Question: I am new with programming in Swift. i got problem when i want to show up 2 different picker with 2 different content. But it show (?) instead of content.
see the screenshoot below

Thank your for help!
'''
let fruit = ["apple", "orange", "watermelon", "banana", "peach", "strawberry"]
let food = ["rice","bread","spagheti","milk"]
func numberOfComponents(in pickerView: UIPickerView) -> Int {
return 1
}
func pickerView(_ pickerView: UIPickerView, numberOfRowsInComponent component: Int) -> Int {
if (pickerView.tag == 1) {
return fruit.count
}
else {
return food.count
}
}
func pickerView(_ pickerView: UIPickerView, titleForRow row: Int, forComponent component: Int) -> String? {
if (pickerView.tag == 1) {
return fruit[row]
}
else {
return food[row]
}
}
'''
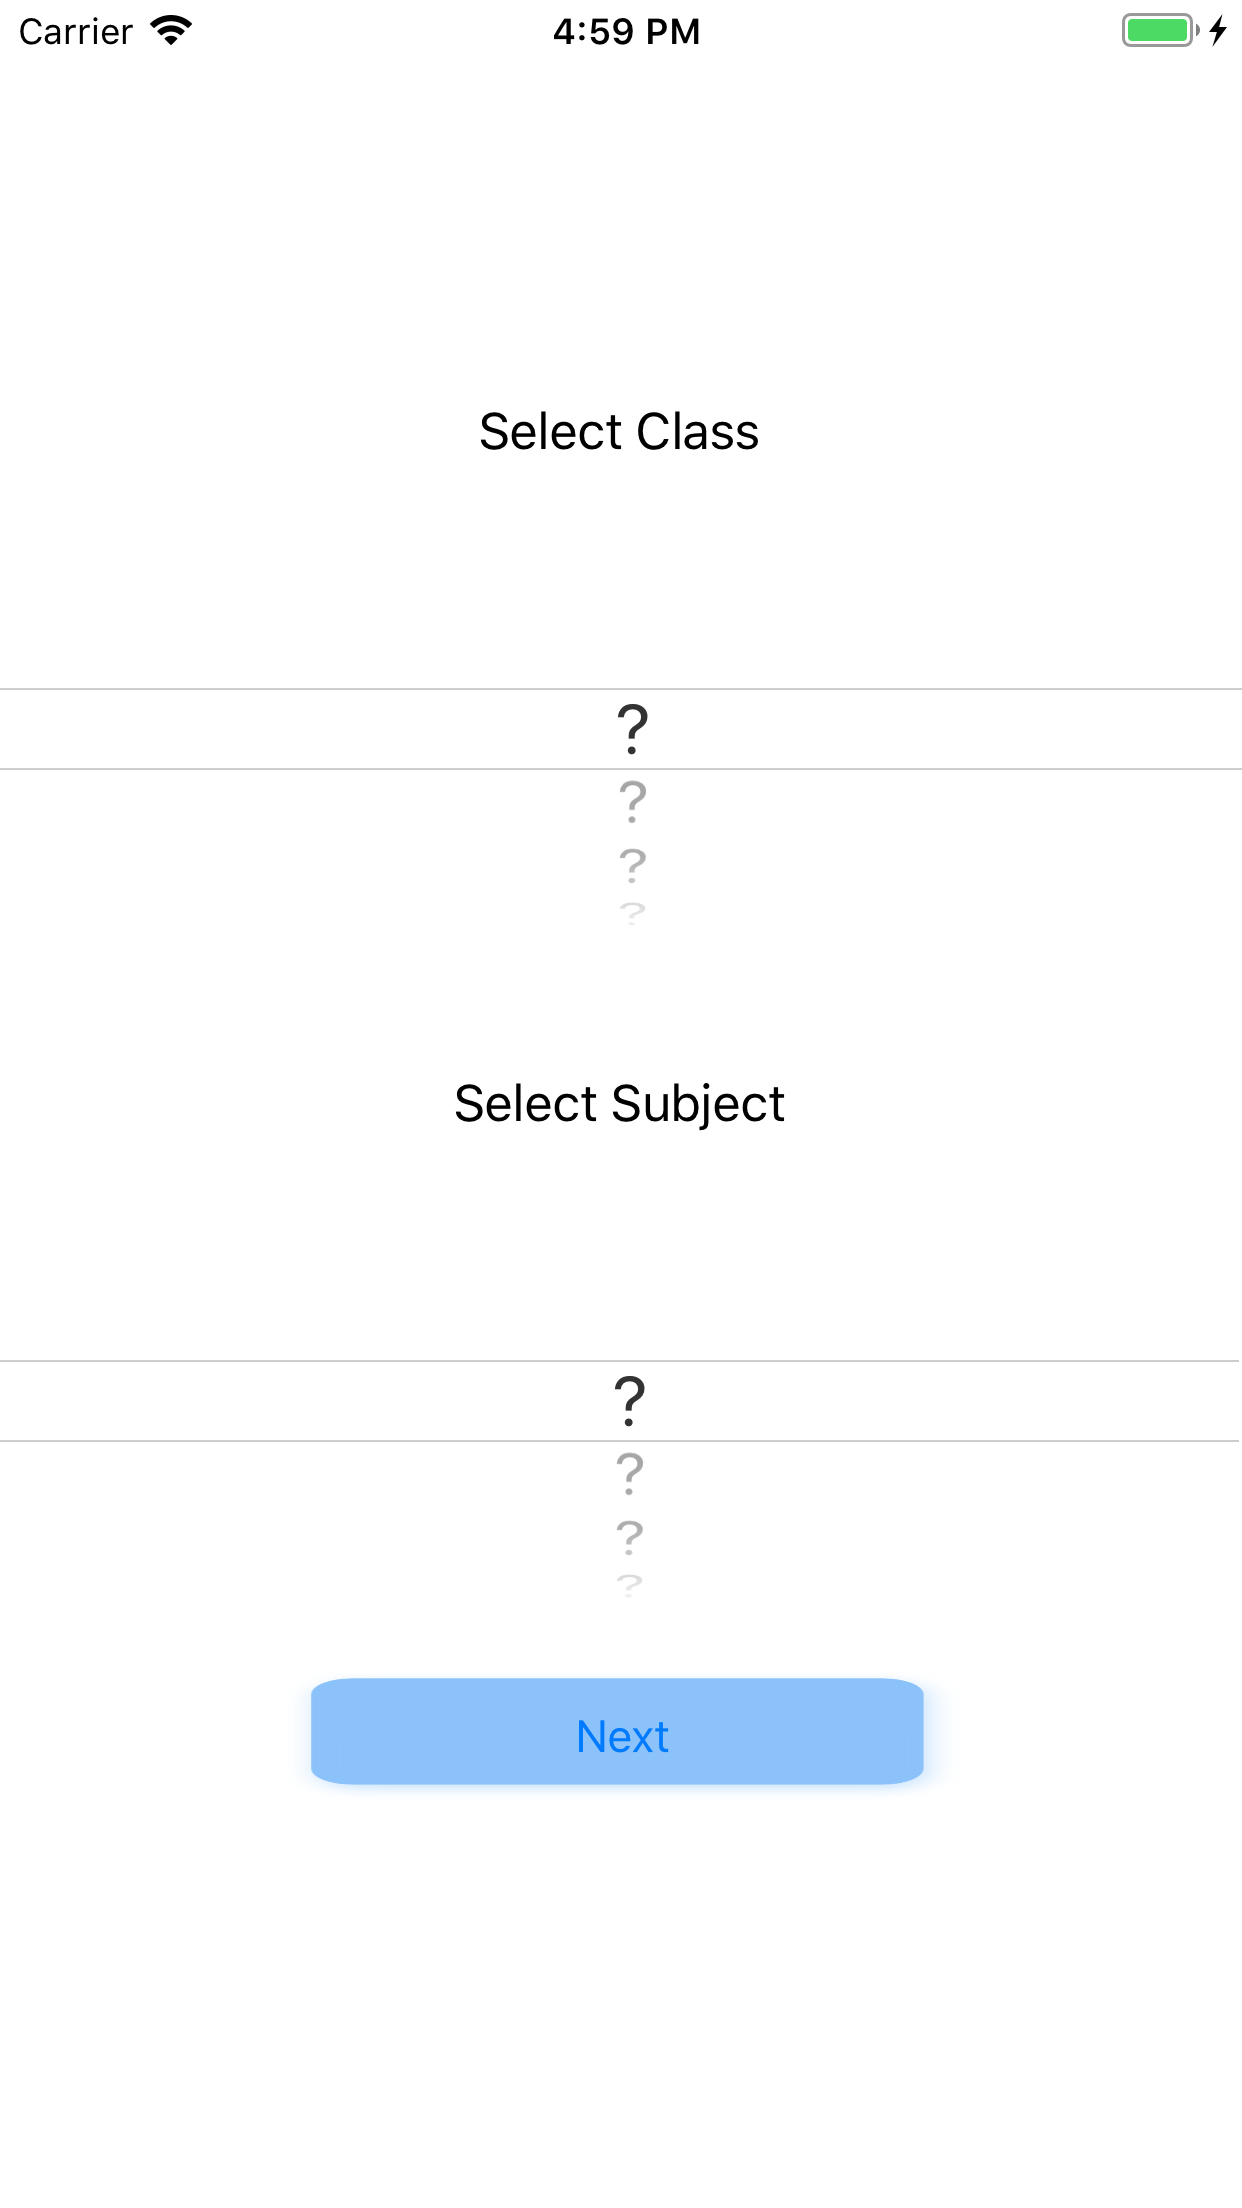
Answer: I think you haven't set your pickers' delegates and data sources.
First add these protocols to your ViewController subclass
'''
class ViewController: UIViewController, UIPickerViewDelegate, UIPickerViewDataSource
'''
then in 'viewDidLoad' set delegates and data sources of your pickers as 'self'
'''
override func viewDidLoad() {
super.viewDidLoad()
pickerView1.delegate = self
pickerView1.dataSource = self
pickerView2.delegate = self
pickerView2.dataSource = self
}
'''